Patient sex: F
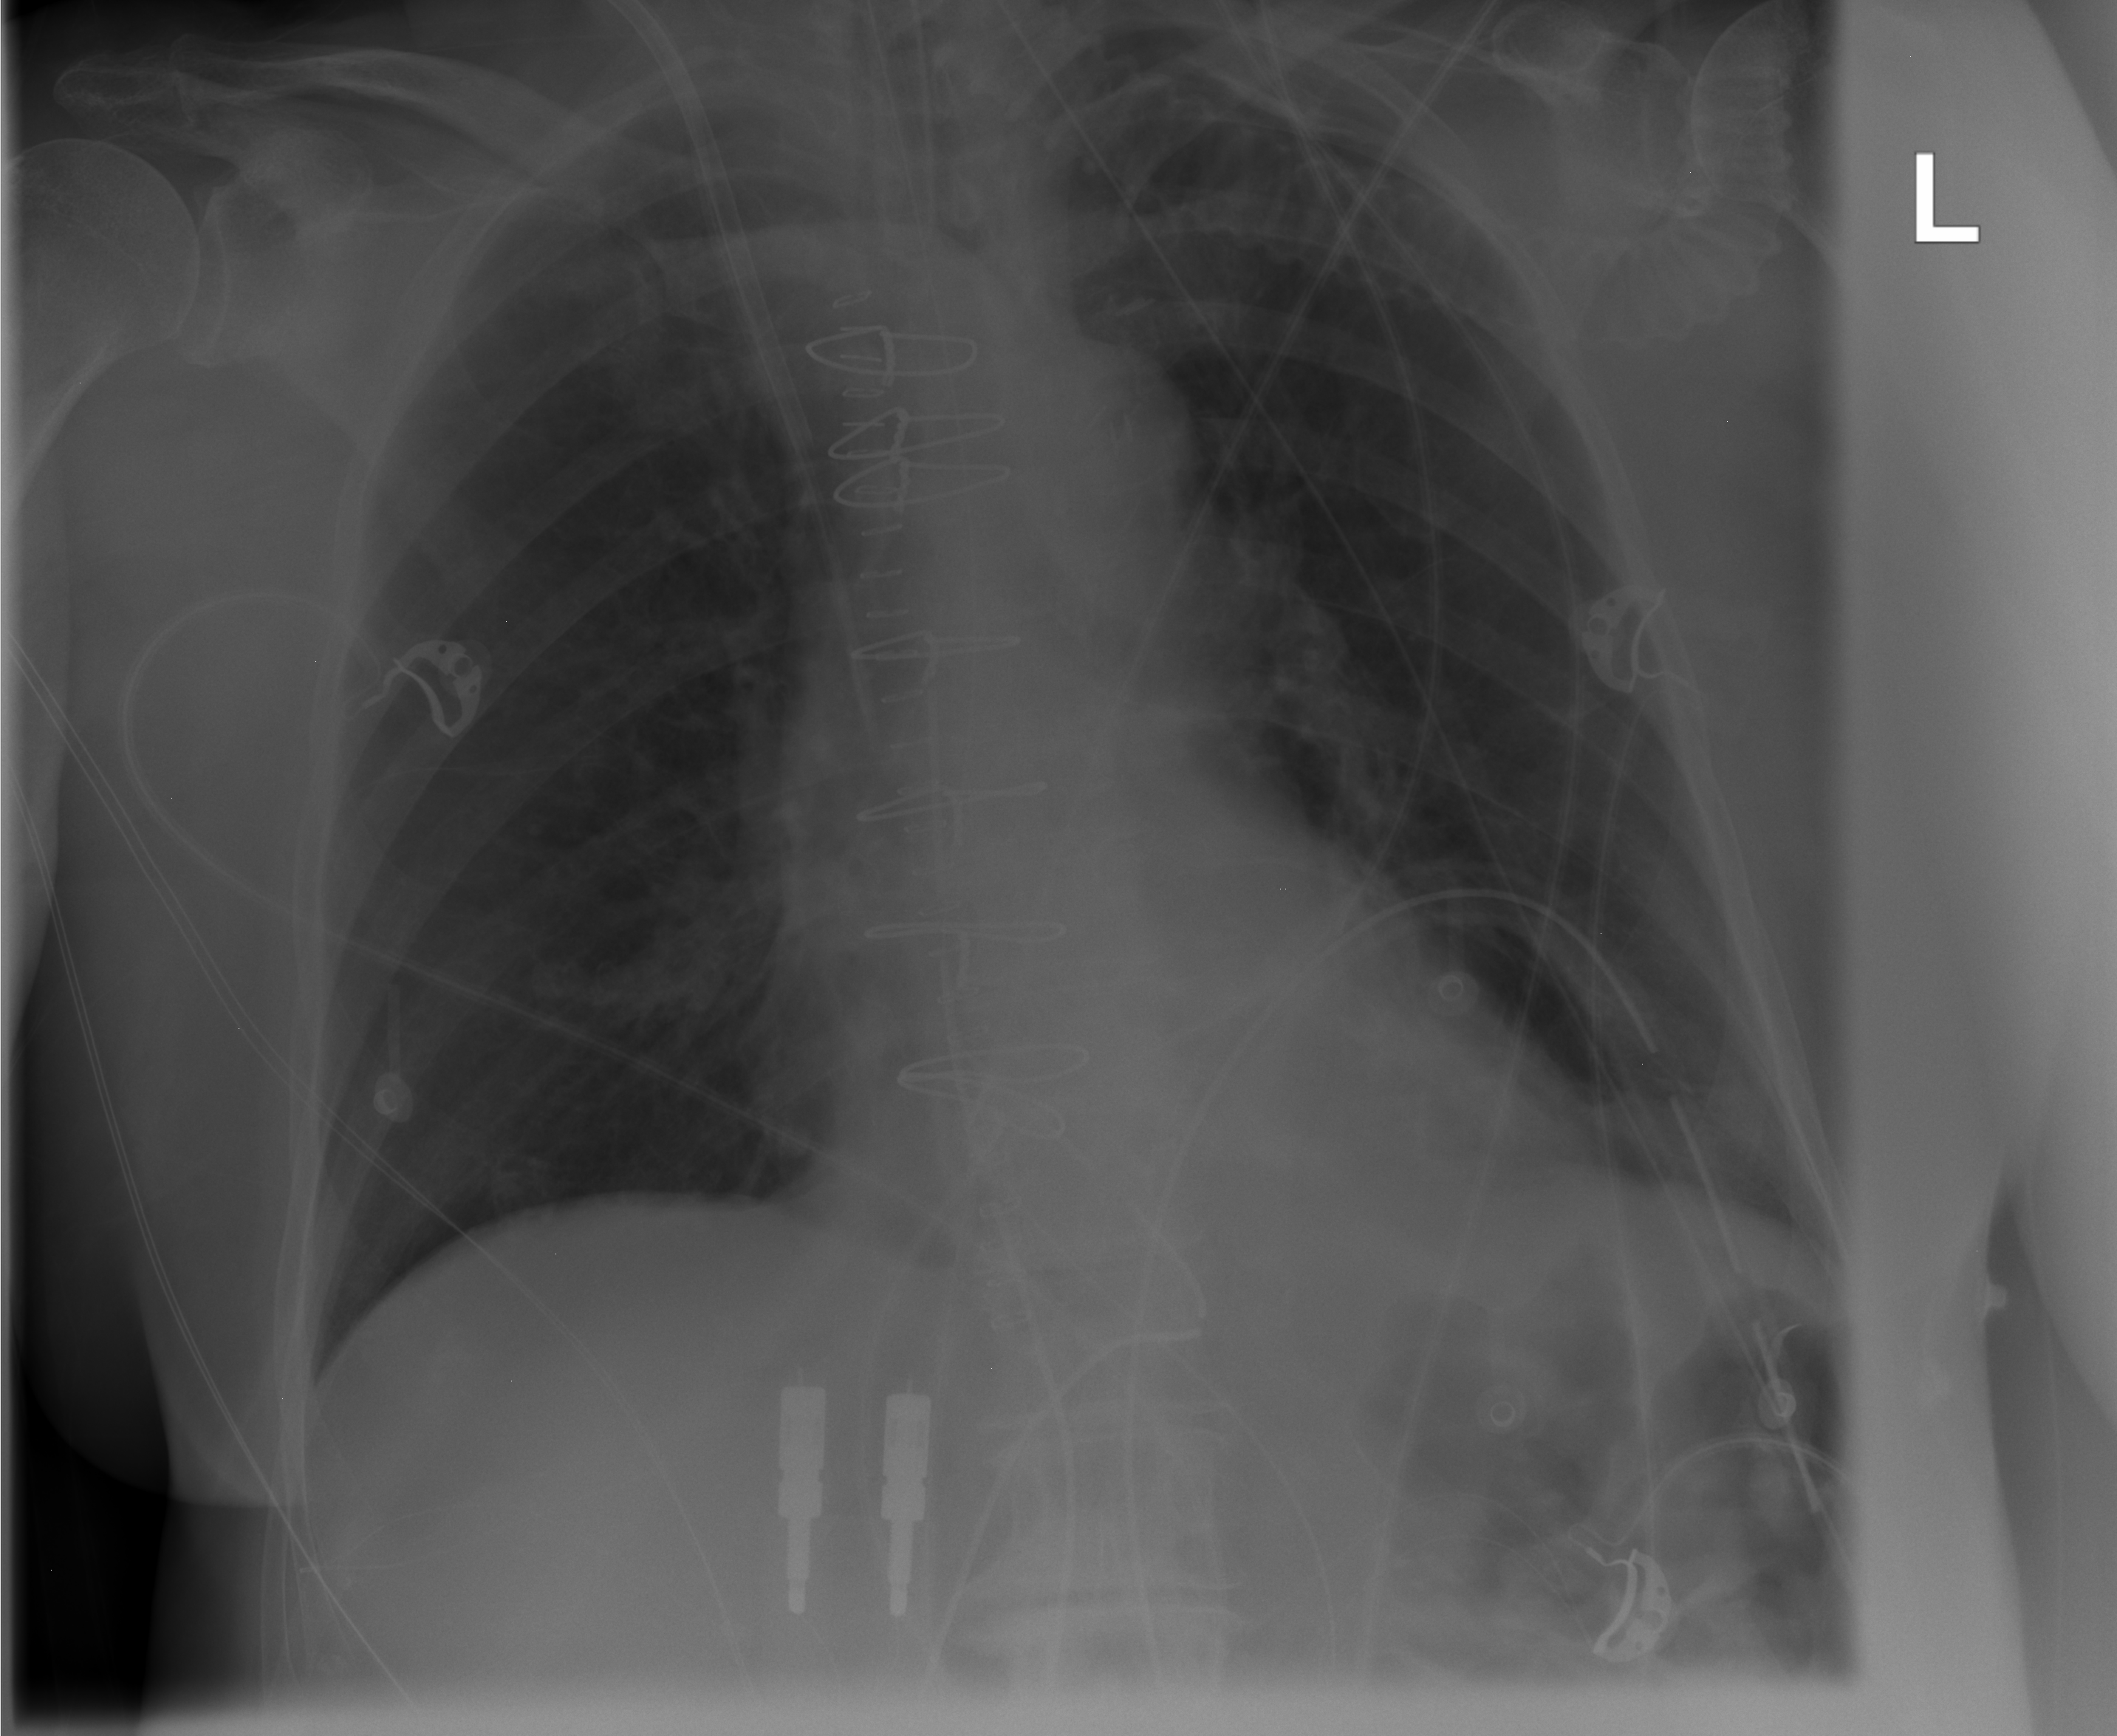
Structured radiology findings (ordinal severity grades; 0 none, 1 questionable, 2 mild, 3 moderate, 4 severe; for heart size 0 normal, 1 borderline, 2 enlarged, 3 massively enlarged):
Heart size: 0
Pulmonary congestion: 0
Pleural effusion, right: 0
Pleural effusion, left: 0
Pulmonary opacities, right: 0
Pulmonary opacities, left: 0
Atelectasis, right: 1
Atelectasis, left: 1